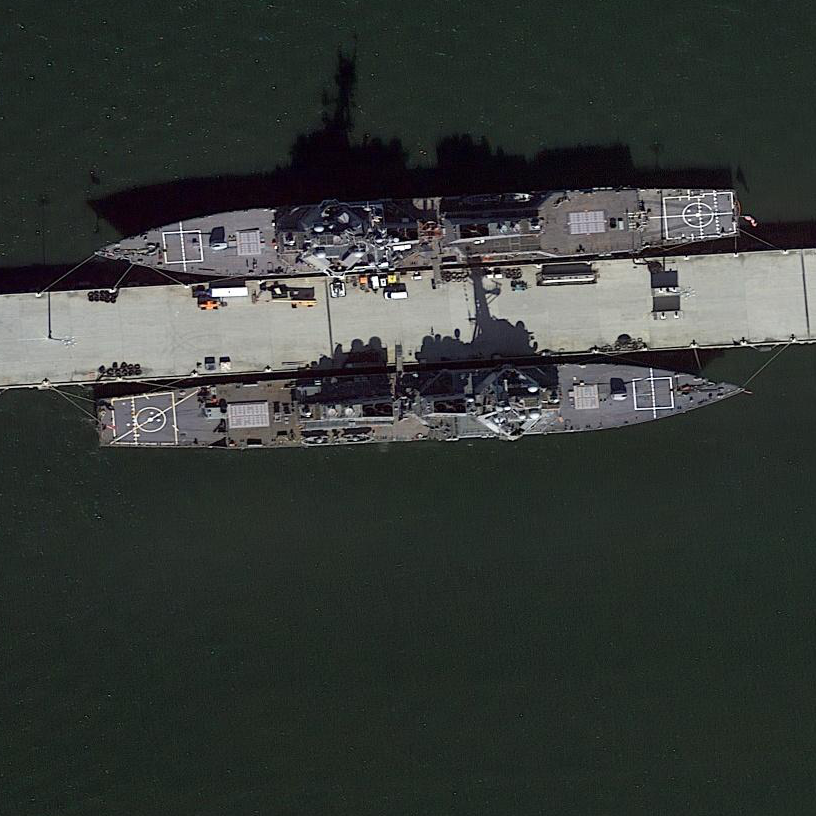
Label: destroyer